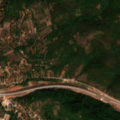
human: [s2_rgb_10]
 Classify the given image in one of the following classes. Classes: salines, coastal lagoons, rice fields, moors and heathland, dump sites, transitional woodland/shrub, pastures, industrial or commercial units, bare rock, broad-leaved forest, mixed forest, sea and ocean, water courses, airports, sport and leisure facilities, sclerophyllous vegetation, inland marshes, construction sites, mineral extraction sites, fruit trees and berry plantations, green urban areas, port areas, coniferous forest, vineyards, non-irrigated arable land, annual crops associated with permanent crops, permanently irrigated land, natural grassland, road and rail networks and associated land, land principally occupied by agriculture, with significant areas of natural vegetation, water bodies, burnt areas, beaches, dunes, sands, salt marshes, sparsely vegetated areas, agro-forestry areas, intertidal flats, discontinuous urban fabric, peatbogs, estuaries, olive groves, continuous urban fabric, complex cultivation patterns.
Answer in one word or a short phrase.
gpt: discontinuous urban fabric, road and rail networks and associated land, complex cultivation patterns, land principally occupied by agriculture, with significant areas of natural vegetation, broad-leaved forest